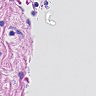
Metastatic tissue present: no